Question: Count the number of objects in the diagram.
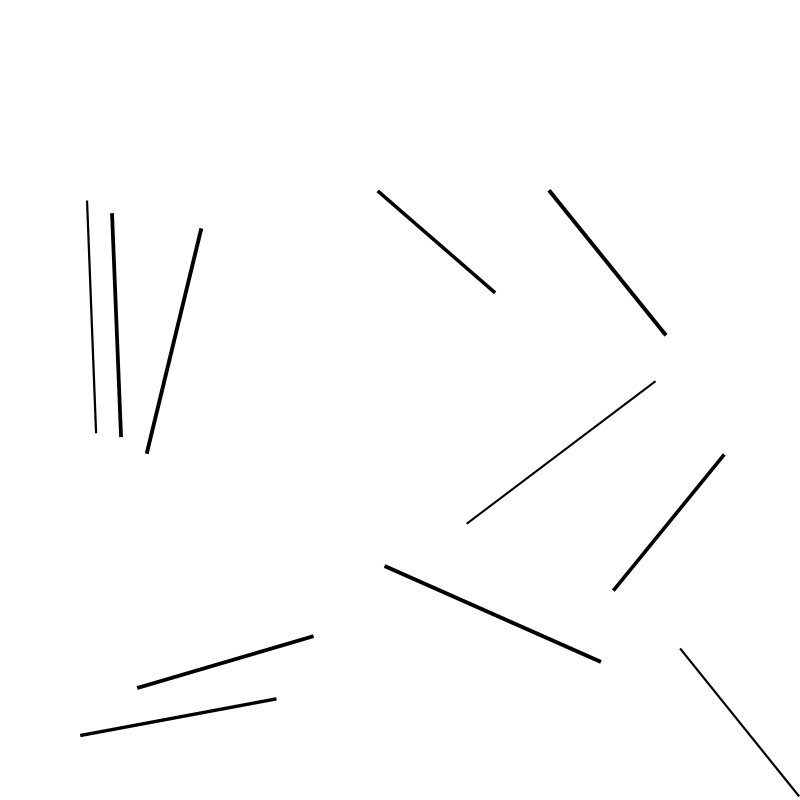
Answer: 11